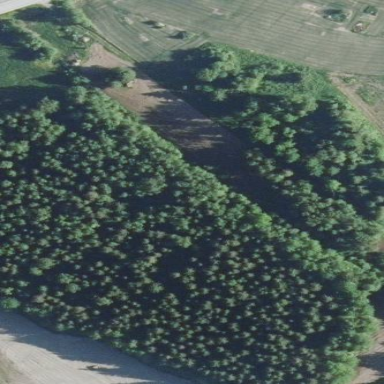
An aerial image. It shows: Forest with needle-leaved trees.